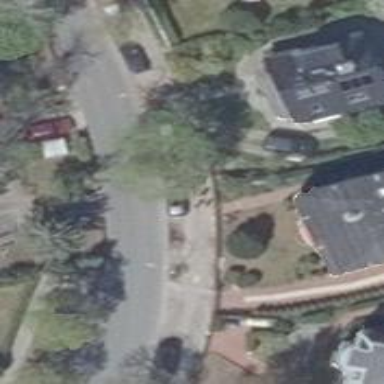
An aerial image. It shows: Unclassified road with asphalt surface and sidewalk on the left. There is parallel parking available on the street side.